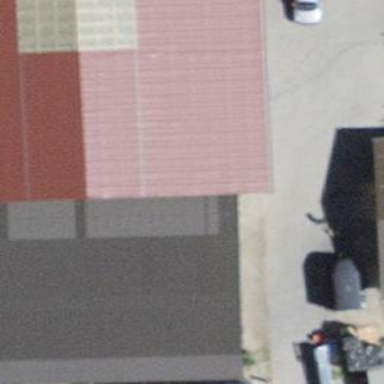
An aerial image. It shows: View of roof of building.